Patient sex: F
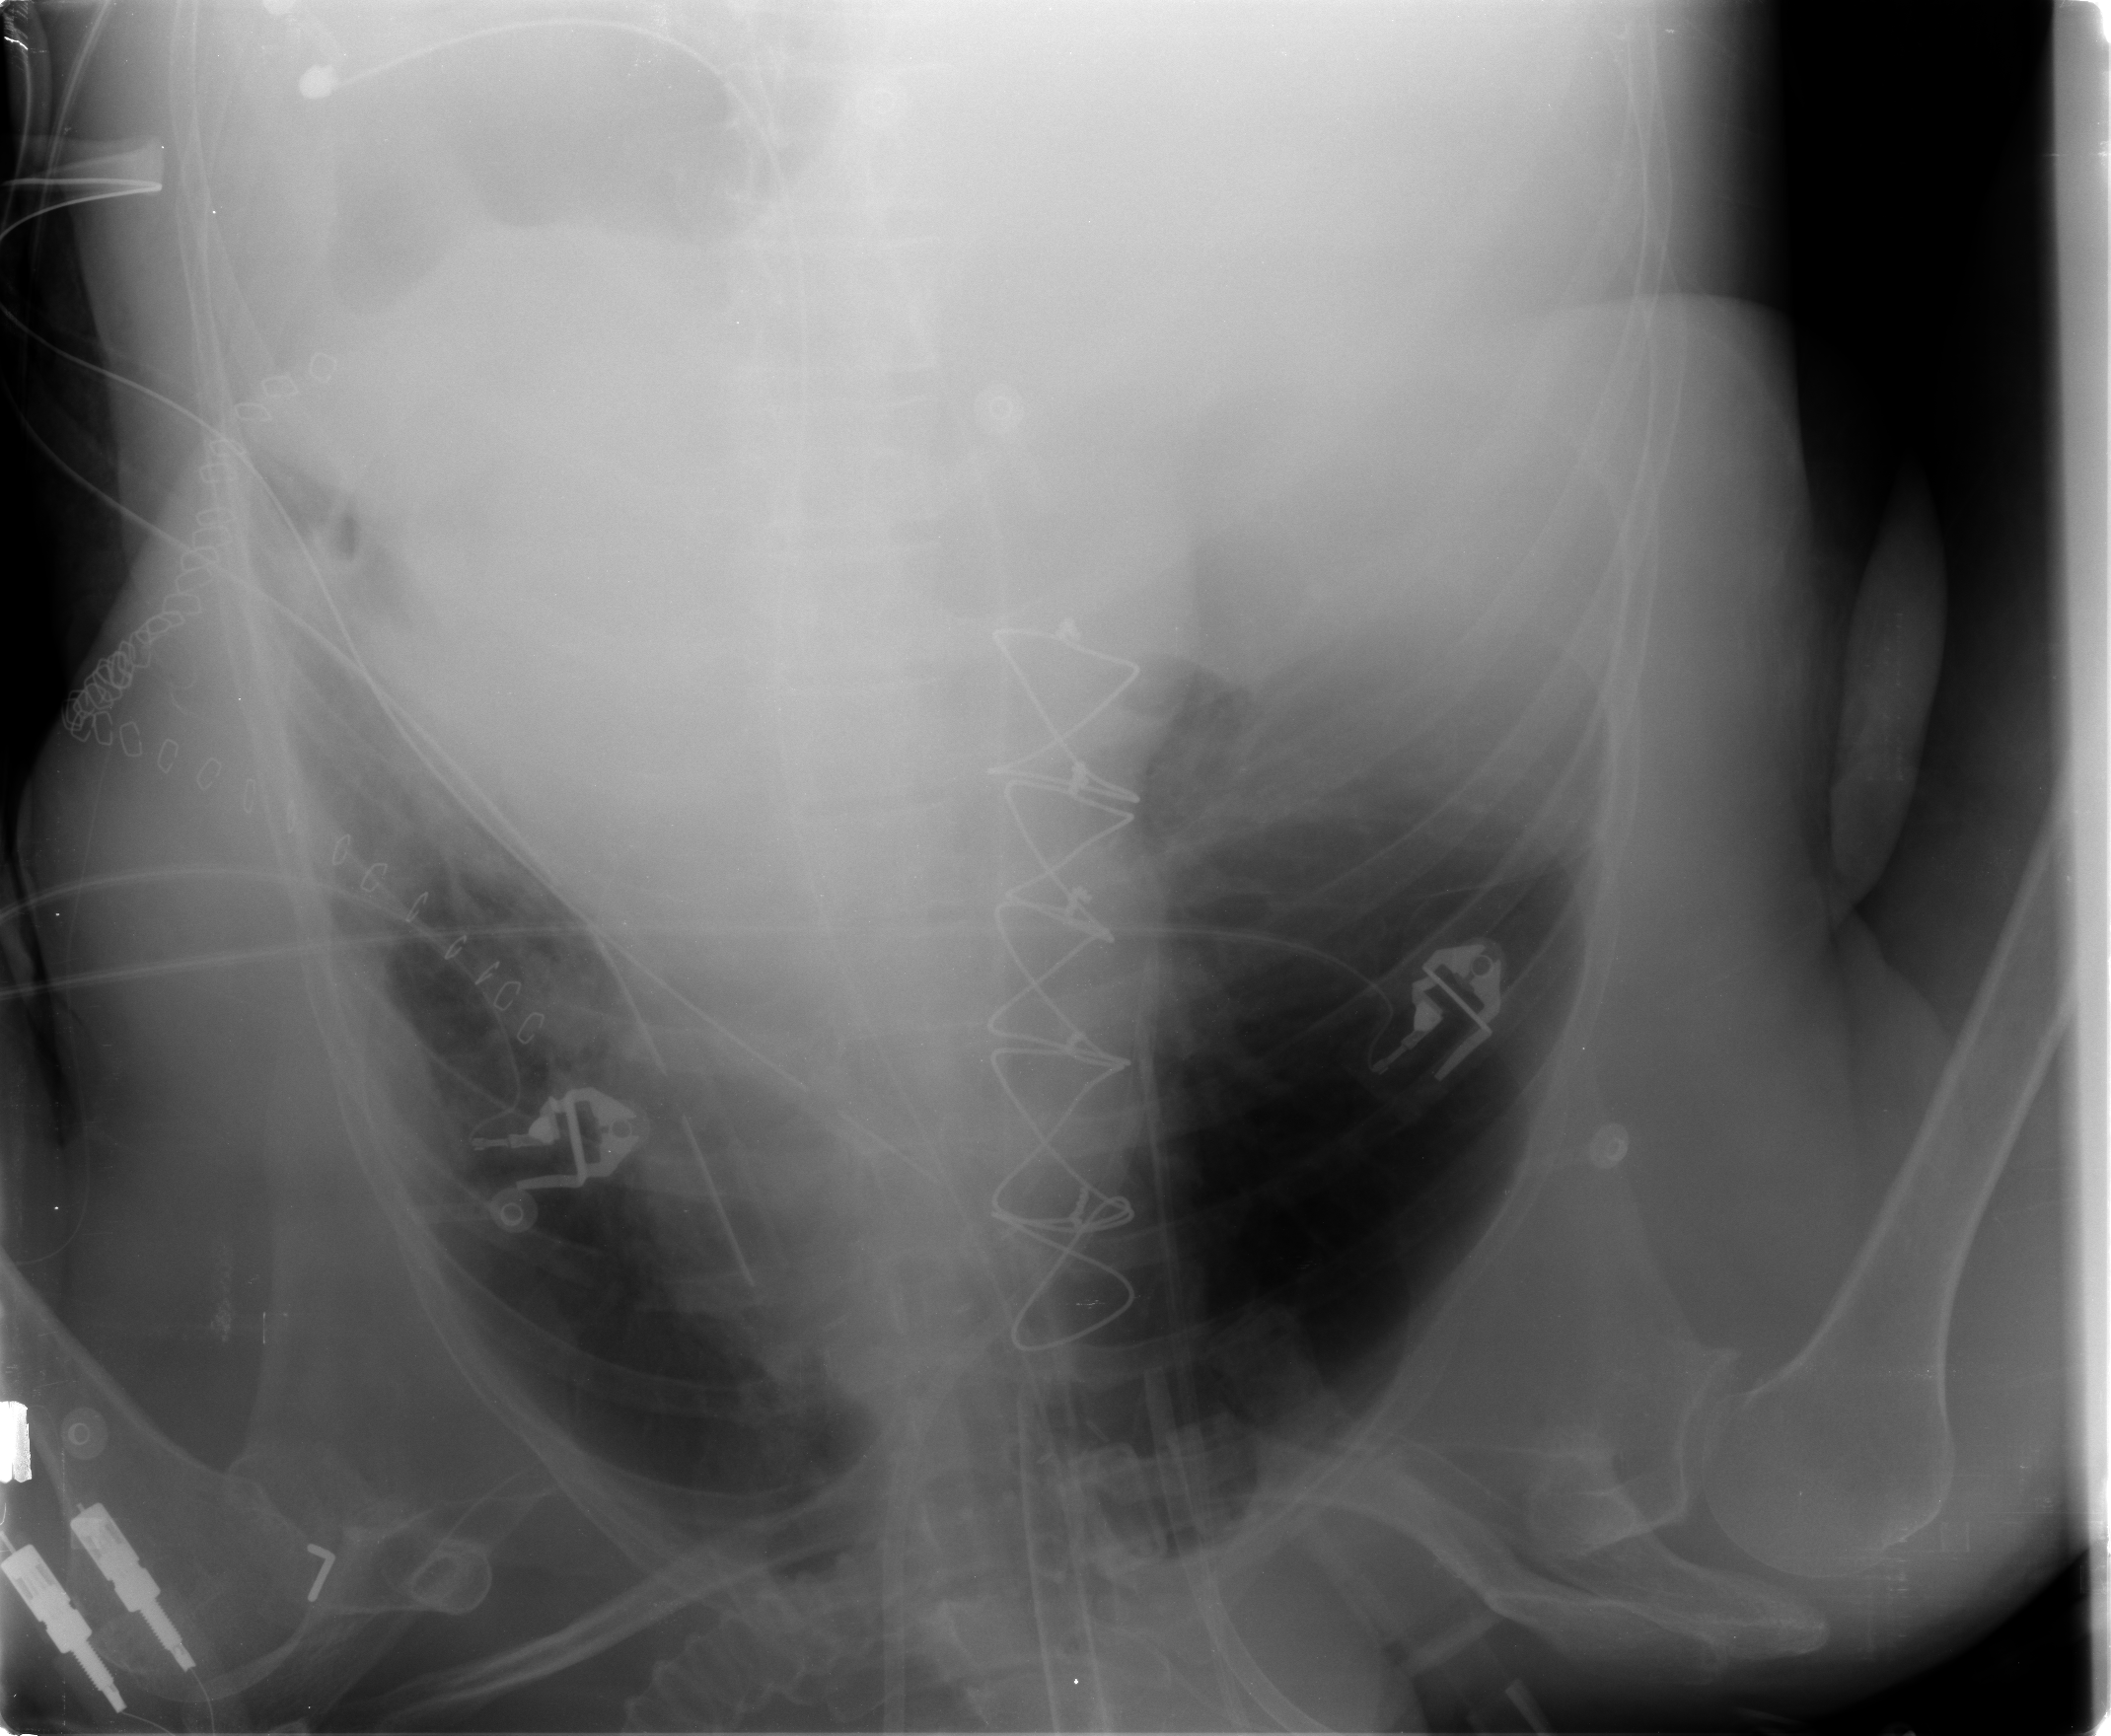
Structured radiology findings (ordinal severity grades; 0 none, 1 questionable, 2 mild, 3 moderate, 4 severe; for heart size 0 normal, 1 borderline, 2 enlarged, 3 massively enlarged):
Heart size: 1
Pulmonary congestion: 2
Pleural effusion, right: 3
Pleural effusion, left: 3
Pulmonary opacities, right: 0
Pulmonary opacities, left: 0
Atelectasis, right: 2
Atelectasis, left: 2